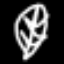
Label: leaf